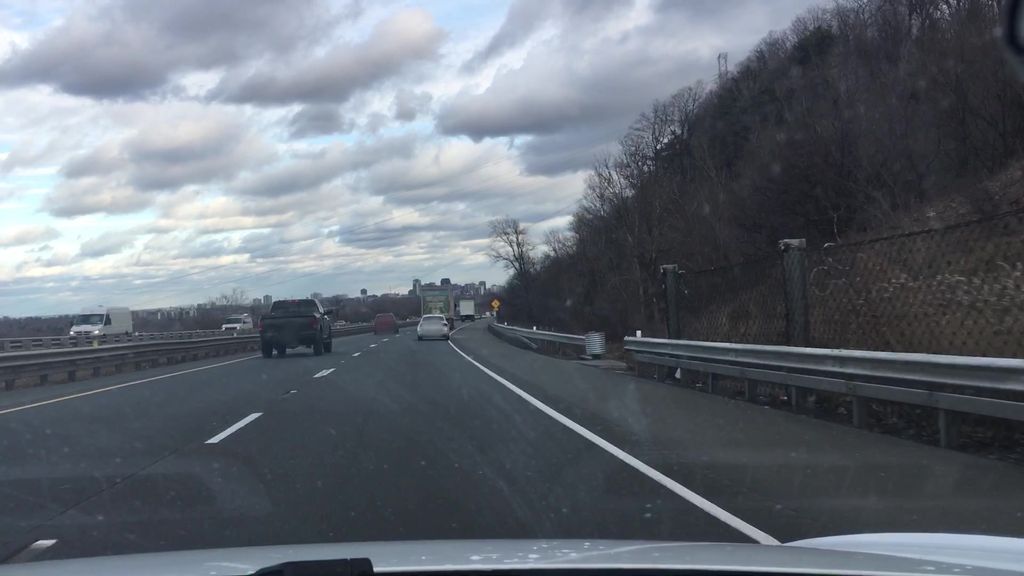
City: hamilton